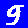
Digit: 9